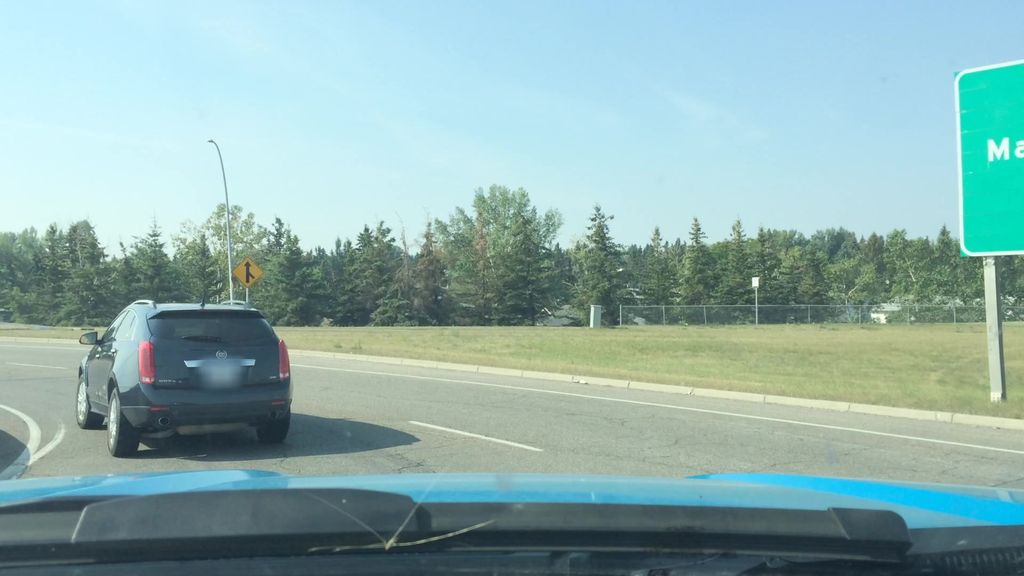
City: calgary